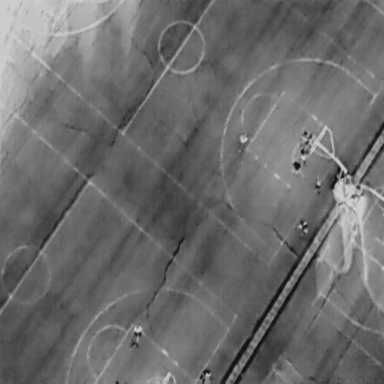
There are nine People in the infrared image.